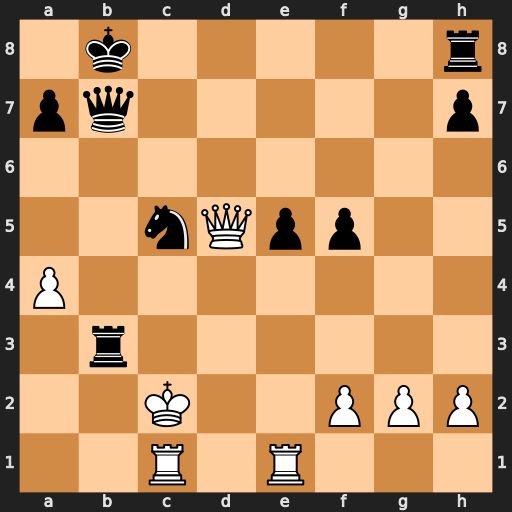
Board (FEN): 1k5r/pq5p/8/2nQpp2/P7/1r6/2K2PPP/2R1R3
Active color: w
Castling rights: -
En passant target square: -
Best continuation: Qxe5+ Qc7 Qxh8+